【题型】选择题　【知识点】平面几何　【难度】hard
如图，已知$\triangle ABC$，$\angle ACB = 90^\circ$，延长$AC$至点$D$，使$AD = AB$，连接$BD$、$BE$，$BD$交$EF$于点$G$。某同学得到以下两个结论：

\noindent\textcircled{1}$G$是线段$EF$的黄金分割点；\textcircled{2}$\dfrac{S_{\triangle BGE}}{S_{\triangle BDE}} = \dfrac{S_{\triangle BGF}}{S_{\triangle DEG}}$。

\noindent 关于结论\textcircled{1}和\textcircled{2}，下列说法正确的是（ ）

\vspace{1em}
\noindent
A. \textcircled{1}正确\textcircled{2}错误 \quad B. \textcircled{1}错误\textcircled{2}正确 \quad \\
C. \textcircled{1}和\textcircled{2}都错误 \quad D. \textcircled{1}和\textcircled{2}都正确
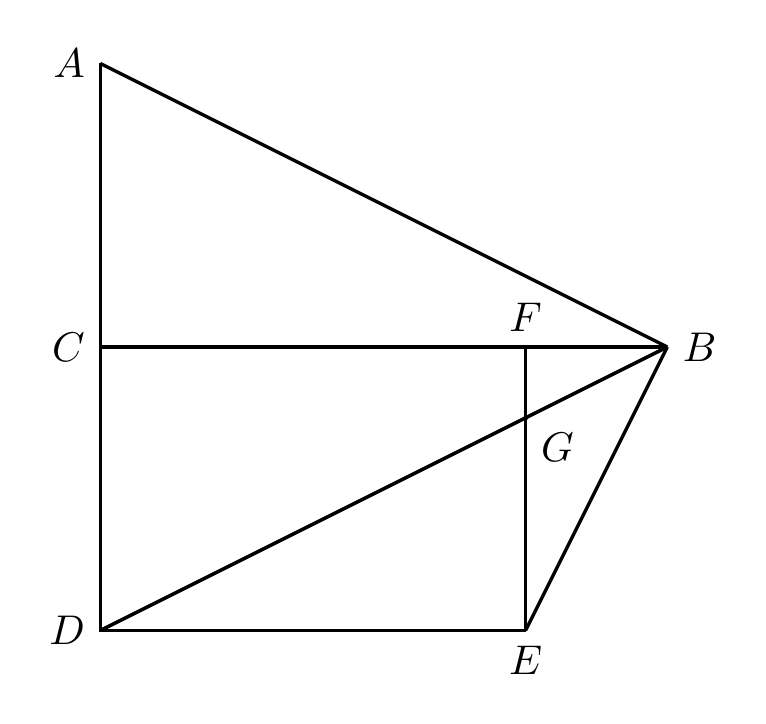
【解答】
\noindent【答案】$\boldsymbol{D}$

\vspace{1em}
\noindent【知识点】根据正方形的性质求线段长、黄金分割

\vspace{1em}
\noindent【分析】本题主要考查了正方形的性质、黄金分割的定义等知识点，掌握黄金分割的定义是解题的关键。

\noindent\textcircled{1}设$AC = a$，则$BC = 2a$，进而得$AD = AB = \sqrt{5}a$，$CD = DE = EF = CF = (\sqrt{5}-1)a$，证明$\triangle BFG$和$\triangle DEG$相似得$\dfrac{FG}{EG} = \dfrac{BF}{DE} = \dfrac{(3-\sqrt{5})a}{(\sqrt{5}-1)a} = \dfrac{\sqrt{5}-1}{2}$，然后根据黄金分割的定义可对结论\textcircled{1}进行判断；\textcircled{2}根据$\dfrac{FG}{EG} = \dfrac{\sqrt{5}-1}{2}$，$EF = (\sqrt{5}-1)a$得$FG = (2\sqrt{5}-4)a$，$EG = (3-\sqrt{5})a$，再分别求出$S_{\triangle BGE} = (7-3\sqrt{5})a^2$、$S_{\triangle BDE} = (3-\sqrt{5})a^2$、$S_{\triangle BGF} = (5\sqrt{5}-11)a^2$、$S_{\triangle DEG} = (2\sqrt{5}-4)a^2$，由此得$\dfrac{S_{\triangle BGE}}{S_{\triangle BDE}} = \dfrac{3-\sqrt{5}}{2}$，$\dfrac{S_{\triangle BGF}}{S_{\triangle DEG}} = \dfrac{3-\sqrt{5}}{2}$，据此可对结论\textcircled{2}进行判断，综上所述即可解答。

\vspace{1em}
\noindent【详解】解：\textcircled{1}$\because$ 在$\triangle ABC$，$\angle ACB = 90^\circ$，

$\therefore$ 设$AC = a$，则$BC = 2a$，由勾股定理得：$AB = \sqrt{AC^2 + BC^2} = \sqrt{5}a$，

$\therefore AD = AB = \sqrt{5}a$，

$\therefore CD = AD - AC = (\sqrt{5}-1)a$，

$\because$ 四边形$CDEF$是正方形，

$\therefore CD = DE = EF = CF = (\sqrt{5}-1)a$，$BC \parallel DE$，

$\therefore BF = BC - CF = 2a - (\sqrt{5}-1)a = (3-\sqrt{5})a$，

$\because BC \parallel DE$，

$\therefore \triangle BFG \backsim \triangle DEG$，

$\therefore \dfrac{FG}{EG} = \dfrac{BF}{DE}$，

$\therefore \dfrac{FG}{EG} = \dfrac{(3-\sqrt{5})a}{(\sqrt{5}-1)a} = \dfrac{\sqrt{5}-1}{2}$，

$\therefore G$是线段$EF$的黄金分割点，故结论\textcircled{1}正确；

\vspace{1em}
\noindent\textcircled{2}$\because \dfrac{FG}{EG} = \dfrac{\sqrt{5}-1}{2}$，

$\therefore$ 设$FG = (\sqrt{5}-1)k$，$EG = 2k$，

$\because FG + EG = EF = (\sqrt{5}-1)a$，

$\therefore (\sqrt{5}-1)k + 2k = (\sqrt{5}-1)a$，解得：$k = \dfrac{(3-\sqrt{5})a}{2}$，

$\therefore FG = (\sqrt{5}-1)k = (\sqrt{5}-1) \times \dfrac{(3-\sqrt{5})a}{2} = (2\sqrt{5}-4)a$，$EG = (3-\sqrt{5})a$，

$\therefore S_{\triangle BGE} = \dfrac{1}{2}EG \cdot BF = \dfrac{1}{2}(3-\sqrt{5})a \times (3-\sqrt{5})a = (7-3\sqrt{5})a^2$，

$S_{\triangle BDE} = \dfrac{1}{2}DE \cdot CD = \dfrac{1}{2}(\sqrt{5}-1)a \times (\sqrt{5}-1)a = (3-\sqrt{5})a^2$，

$\therefore \dfrac{S_{\triangle BGE}}{S_{\triangle BDE}} = \dfrac{(7-3\sqrt{5})a^2}{(3-\sqrt{5})a^2} = \dfrac{3-\sqrt{5}}{2}$，

又$\because S_{\triangle BGF} = \dfrac{1}{2}FG \cdot BF = \dfrac{1}{2}(2\sqrt{5}-4)a \times (3-\sqrt{5})a = (5\sqrt{5}-11)a^2$，

$S_{\triangle DEG} = \dfrac{1}{2}DE \cdot EG = \dfrac{1}{2}(\sqrt{5}-1)a \times (3-\sqrt{5})a = (2\sqrt{5}-4)a^2$，

$\therefore \dfrac{S_{\triangle BGF}}{S_{\triangle DEG}} = \dfrac{(5\sqrt{5}-11)a^2}{(2\sqrt{5}-4)a^2} = \dfrac{3-\sqrt{5}}{2}$，

$\therefore \dfrac{S_{\triangle BGE}}{S_{\triangle BDE}} = \dfrac{S_{\triangle BGF}}{S_{\triangle DEG}}$，故结论\textcircled{2}正确，

综上所述：结论\textcircled{1}和\textcircled{2}都正确。

故选：D。